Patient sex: M
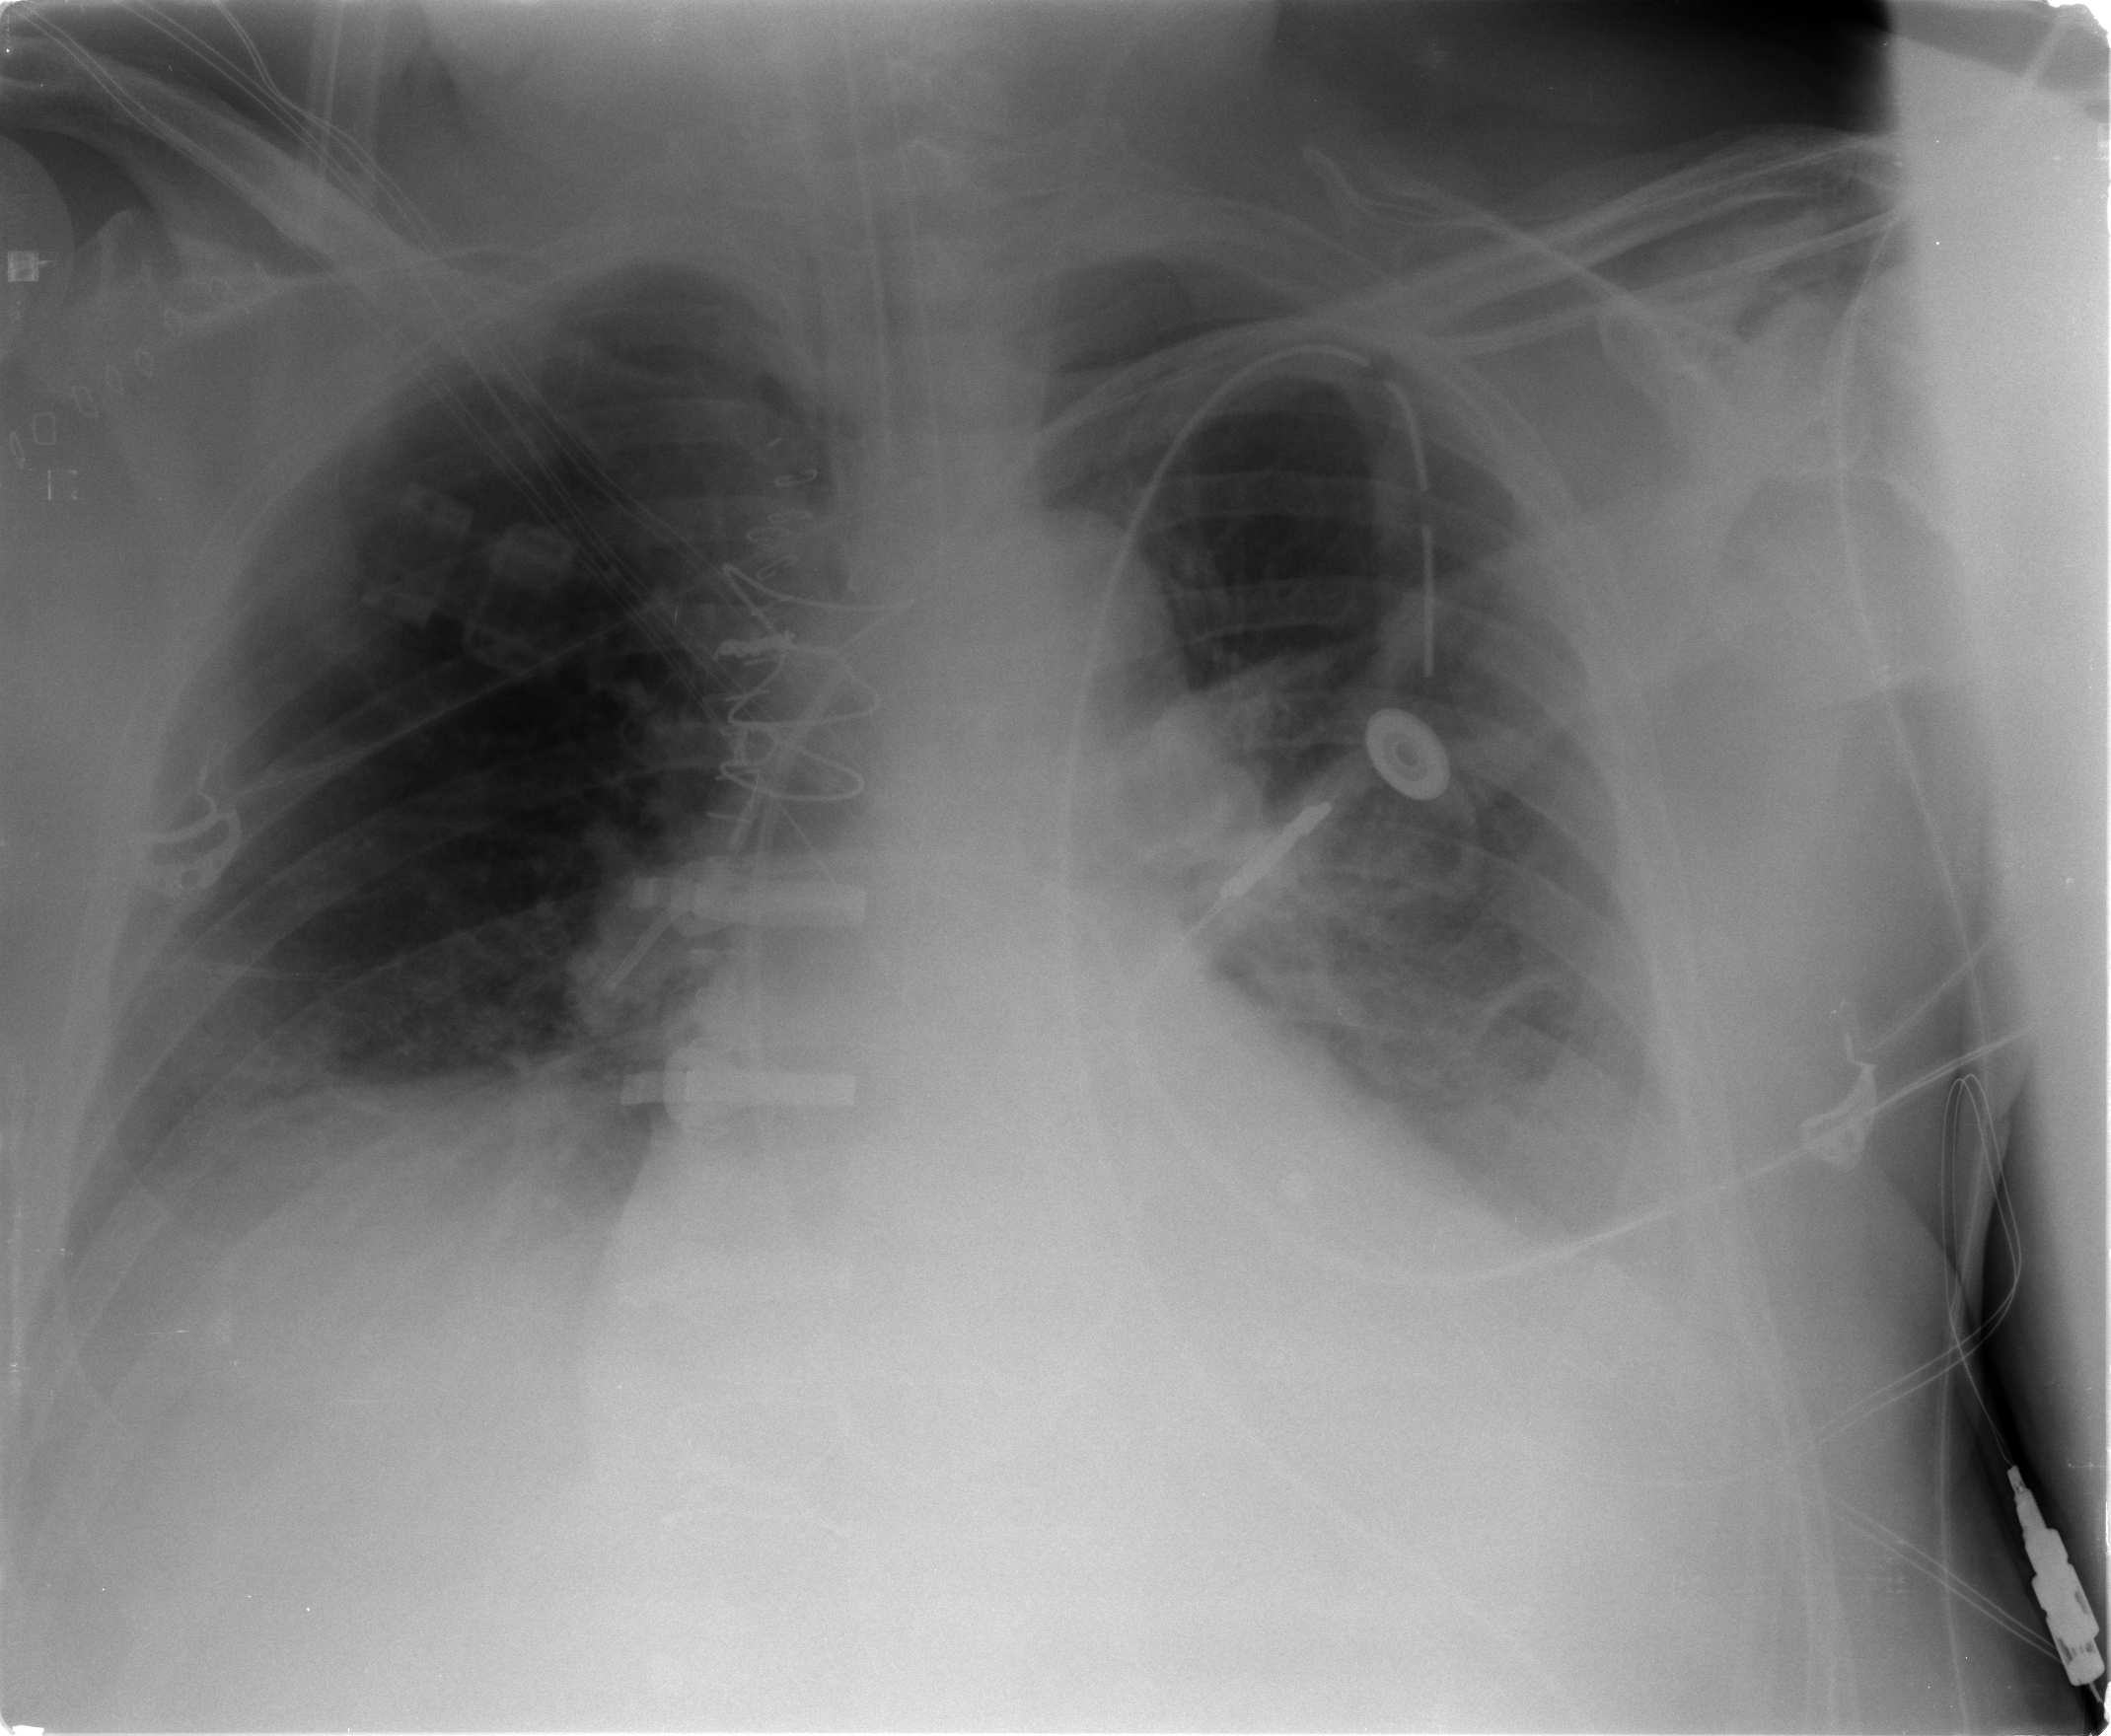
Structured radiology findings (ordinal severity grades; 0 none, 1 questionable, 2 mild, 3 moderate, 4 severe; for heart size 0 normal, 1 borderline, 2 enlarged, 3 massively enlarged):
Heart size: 2
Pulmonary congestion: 2
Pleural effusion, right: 2
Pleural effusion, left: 2
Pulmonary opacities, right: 0
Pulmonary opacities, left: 2
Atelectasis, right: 2
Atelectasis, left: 2